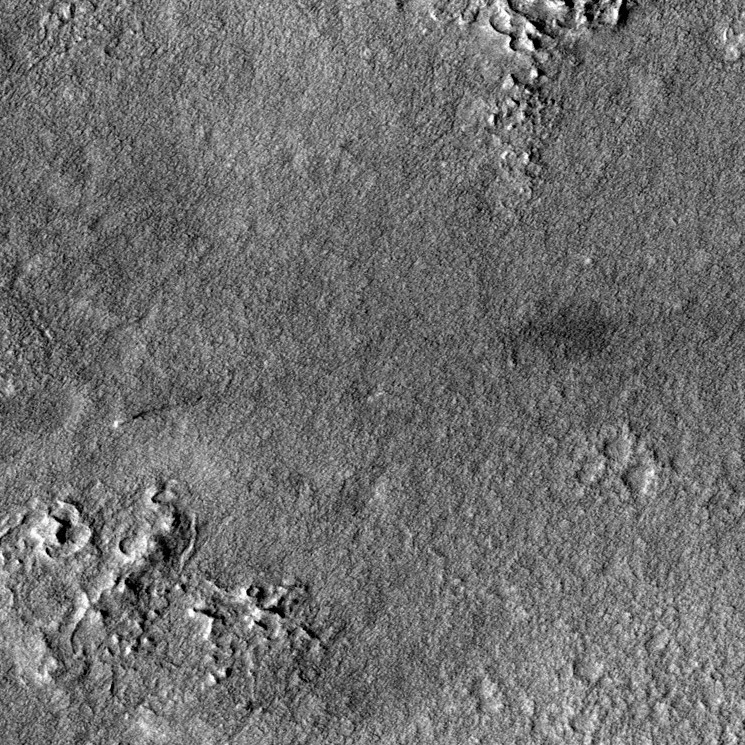
Label: dustdevil